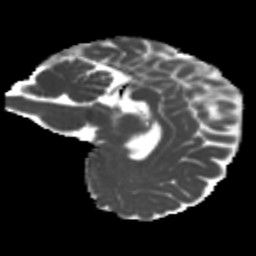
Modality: MD
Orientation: sagittal
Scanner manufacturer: siemens
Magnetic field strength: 3 T
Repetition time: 4 s
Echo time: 0.0594 s